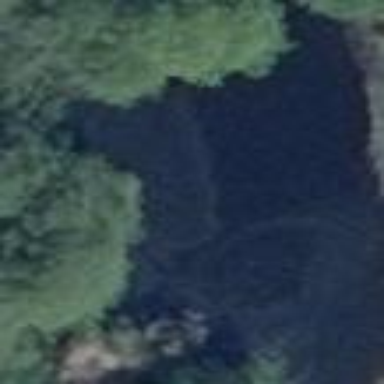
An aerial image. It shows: Serene pond surrounded by nature.